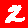
Digit: 2